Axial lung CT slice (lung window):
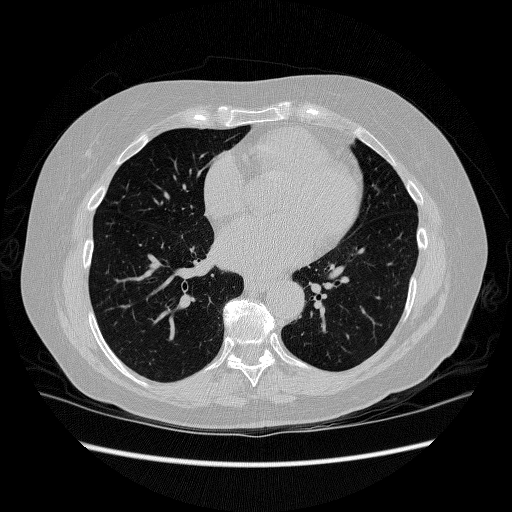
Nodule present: no